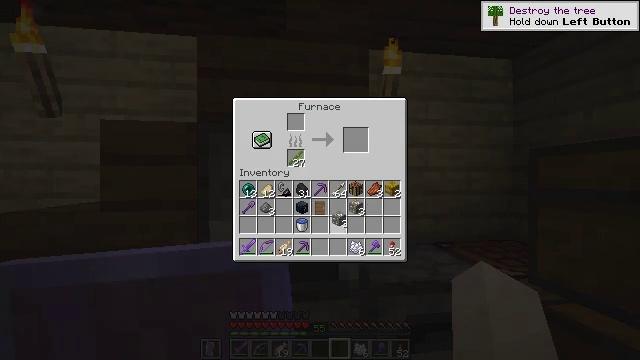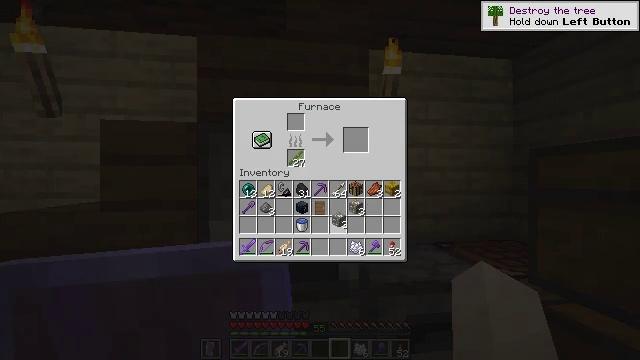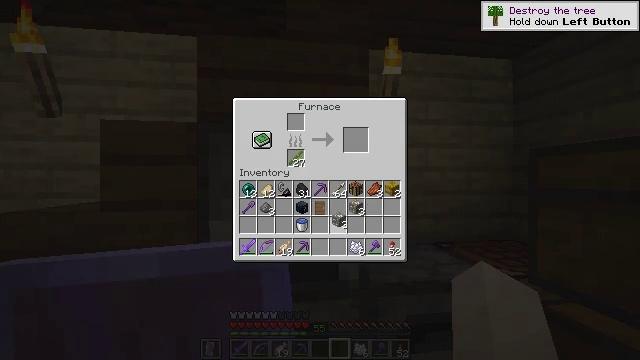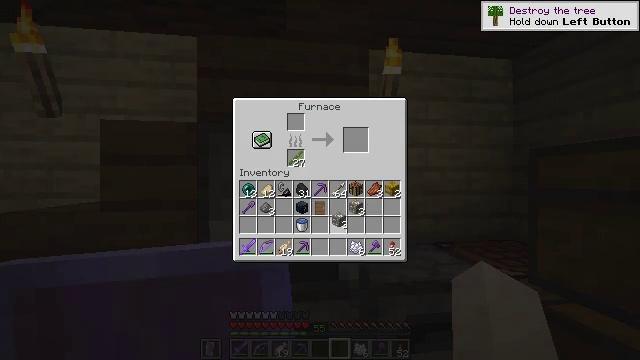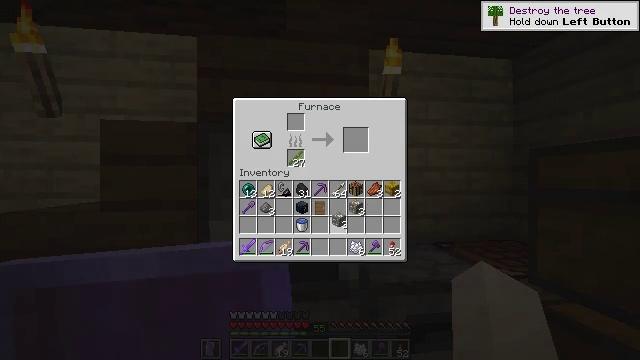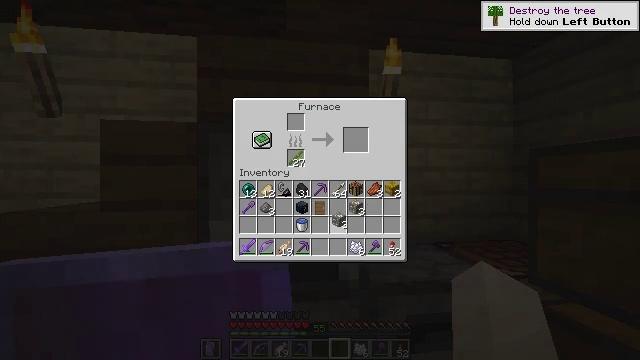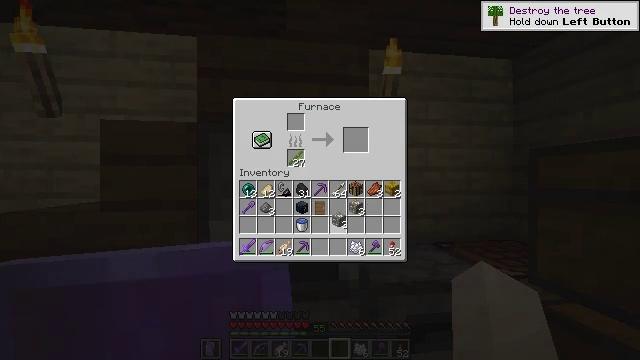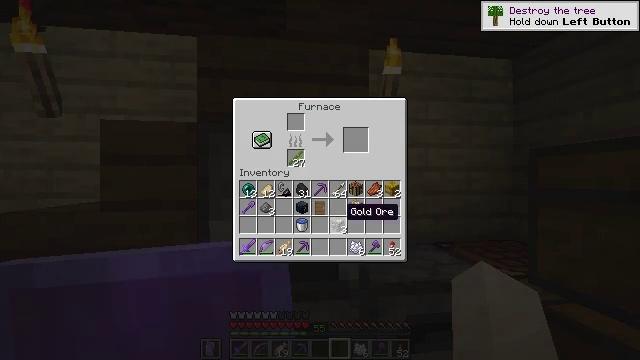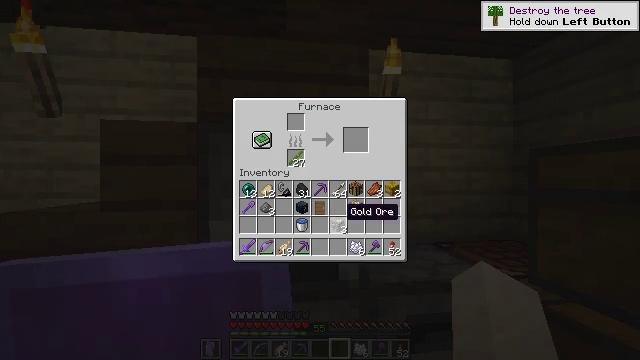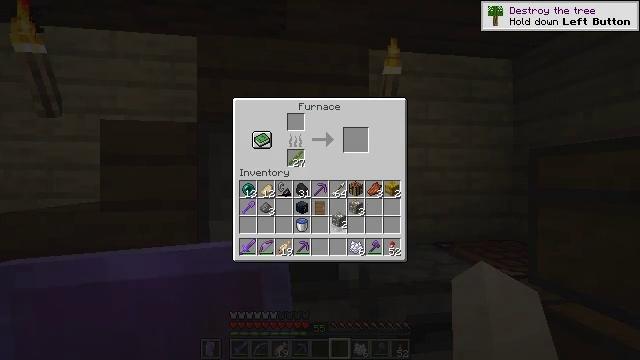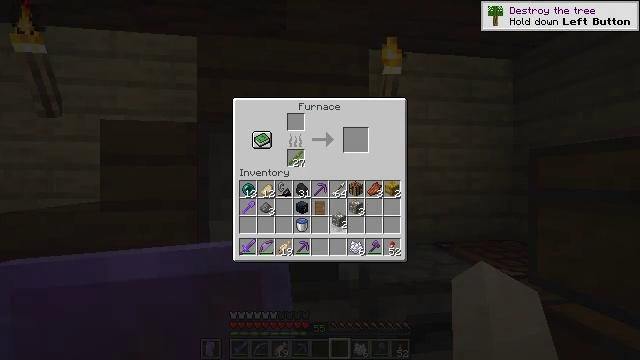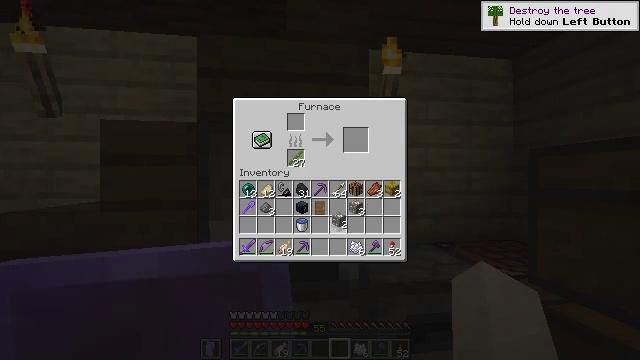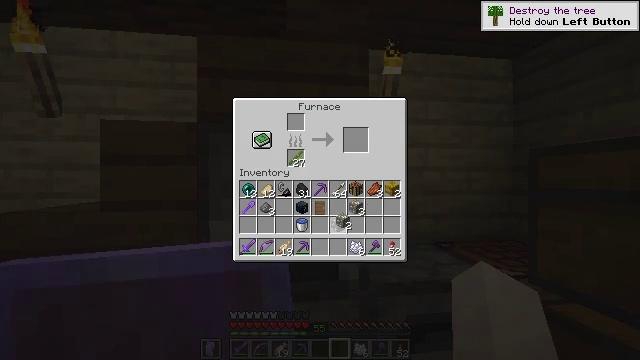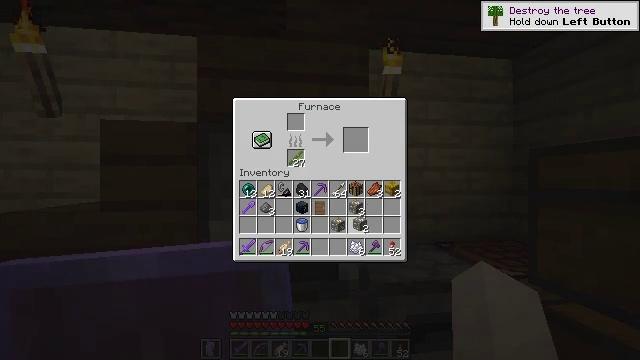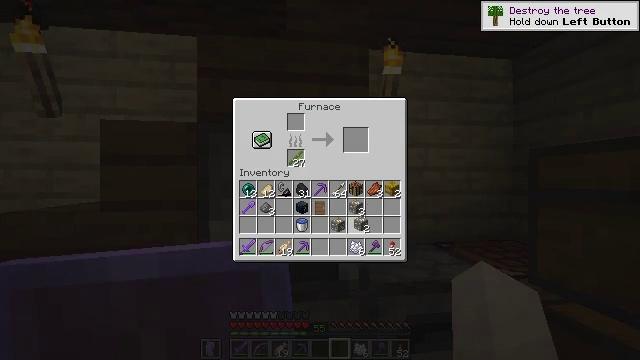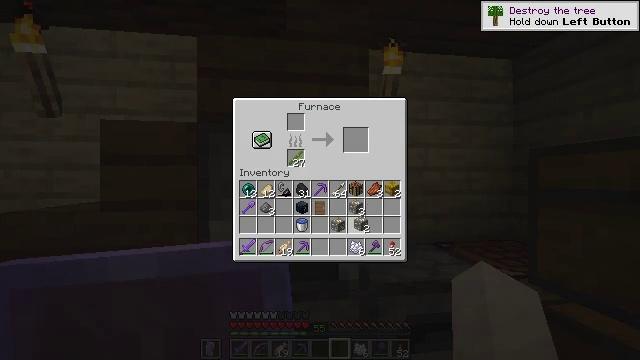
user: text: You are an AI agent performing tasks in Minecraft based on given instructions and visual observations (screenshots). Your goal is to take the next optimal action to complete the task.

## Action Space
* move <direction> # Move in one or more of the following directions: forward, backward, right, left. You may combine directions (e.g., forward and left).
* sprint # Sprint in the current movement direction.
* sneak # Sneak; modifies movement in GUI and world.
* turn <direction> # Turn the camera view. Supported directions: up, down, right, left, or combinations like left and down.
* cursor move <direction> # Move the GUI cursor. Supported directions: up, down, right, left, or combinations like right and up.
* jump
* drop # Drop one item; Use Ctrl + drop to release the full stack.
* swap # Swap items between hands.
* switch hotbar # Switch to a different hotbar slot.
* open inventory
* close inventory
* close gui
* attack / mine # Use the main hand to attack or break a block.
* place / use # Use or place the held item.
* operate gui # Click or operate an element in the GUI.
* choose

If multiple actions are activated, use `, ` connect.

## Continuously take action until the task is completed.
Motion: motion action
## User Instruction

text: craft item cracked stone bricks
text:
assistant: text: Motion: no_op
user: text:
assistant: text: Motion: no_op
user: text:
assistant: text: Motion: no_op
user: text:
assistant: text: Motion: attack / mine
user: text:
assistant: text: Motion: attack / mine
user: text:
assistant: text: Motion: attack / mine
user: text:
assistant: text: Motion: no_op
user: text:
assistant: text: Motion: no_op
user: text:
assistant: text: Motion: use / place
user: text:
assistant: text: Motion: use / place
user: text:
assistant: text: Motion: use / place
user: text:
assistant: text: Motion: no_op
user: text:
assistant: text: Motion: turn right
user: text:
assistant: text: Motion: no_op
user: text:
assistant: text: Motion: no_op
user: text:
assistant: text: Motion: no_op
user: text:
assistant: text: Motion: no_op
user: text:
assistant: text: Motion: no_op
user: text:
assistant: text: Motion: use / place
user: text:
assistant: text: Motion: use / place
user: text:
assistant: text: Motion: use / place
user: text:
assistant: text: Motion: no_op
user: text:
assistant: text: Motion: no_op
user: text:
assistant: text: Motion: no_op
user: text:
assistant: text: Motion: no_op
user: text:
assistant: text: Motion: no_op
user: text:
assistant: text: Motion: no_op
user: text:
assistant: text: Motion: turn up
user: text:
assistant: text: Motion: no_op
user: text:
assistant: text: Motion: no_op